Field crop: maize
Growth stage: 2
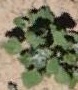
Species: chenopodium